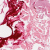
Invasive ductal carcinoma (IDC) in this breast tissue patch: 0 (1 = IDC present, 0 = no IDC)